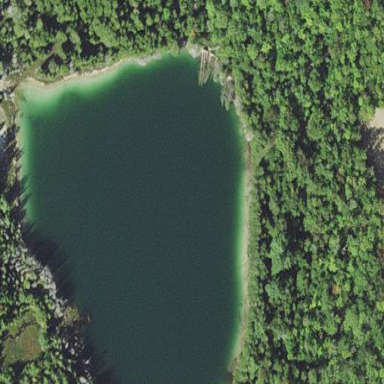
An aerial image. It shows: Lake with natural water.